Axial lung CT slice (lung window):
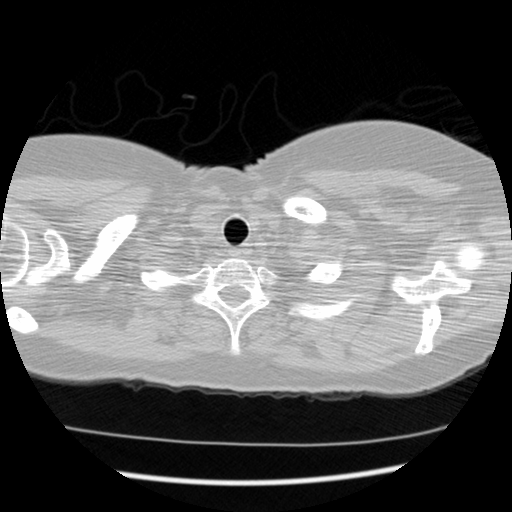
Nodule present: no